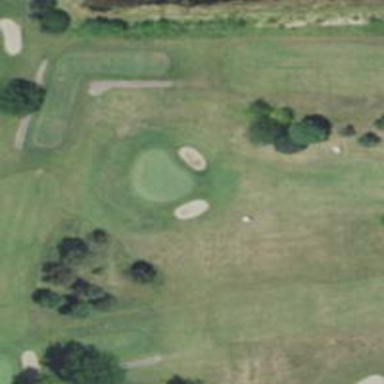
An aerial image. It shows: Golf hole.